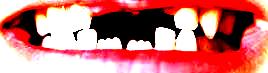
Condition: hypodontia